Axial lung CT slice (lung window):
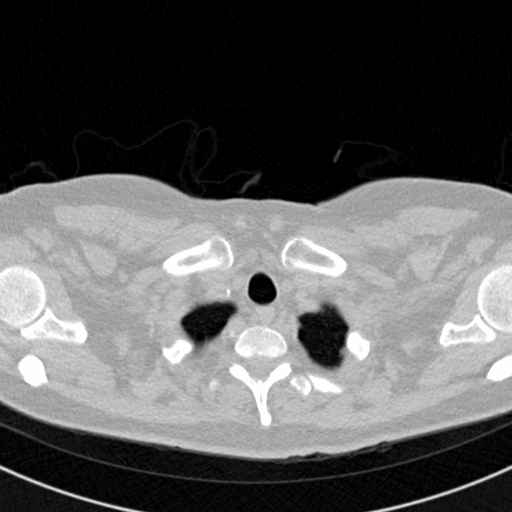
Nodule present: no